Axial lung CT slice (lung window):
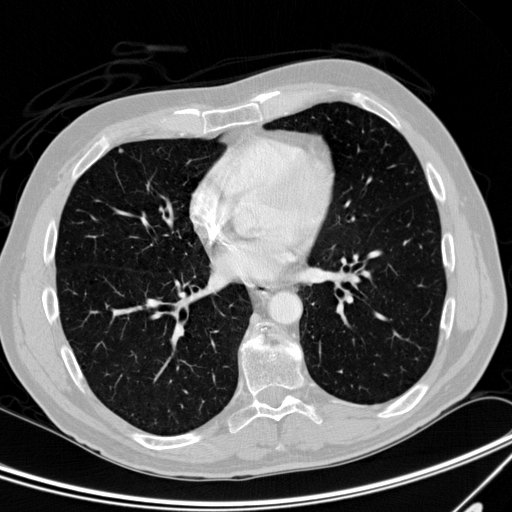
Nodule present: yes
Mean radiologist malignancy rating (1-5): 2.333